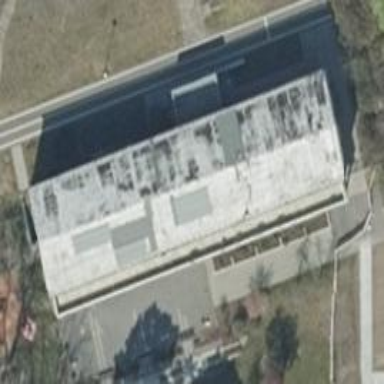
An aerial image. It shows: Kindergarten.